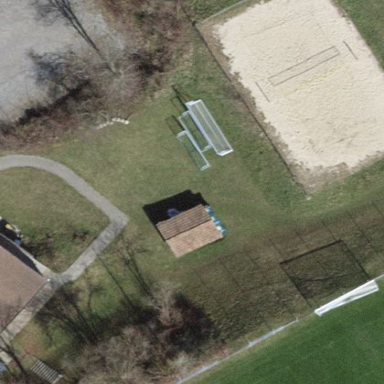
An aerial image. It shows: Sandy pitch for beach volleyball.